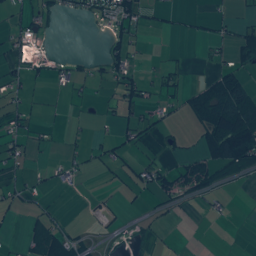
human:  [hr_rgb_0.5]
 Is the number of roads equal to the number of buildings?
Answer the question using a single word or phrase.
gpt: no

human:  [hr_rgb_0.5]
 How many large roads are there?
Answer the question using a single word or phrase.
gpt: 0

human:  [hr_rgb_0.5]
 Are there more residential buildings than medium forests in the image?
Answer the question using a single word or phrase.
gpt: yes

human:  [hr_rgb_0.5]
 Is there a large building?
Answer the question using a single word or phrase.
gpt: yes

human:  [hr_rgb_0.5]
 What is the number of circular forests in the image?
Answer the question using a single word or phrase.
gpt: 1

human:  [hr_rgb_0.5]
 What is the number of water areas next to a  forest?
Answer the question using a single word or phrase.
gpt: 22

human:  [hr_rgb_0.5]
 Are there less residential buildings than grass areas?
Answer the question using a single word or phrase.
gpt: no

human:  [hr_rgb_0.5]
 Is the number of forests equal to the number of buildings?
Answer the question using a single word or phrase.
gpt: no

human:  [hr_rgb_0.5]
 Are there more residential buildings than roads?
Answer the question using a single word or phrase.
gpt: yes

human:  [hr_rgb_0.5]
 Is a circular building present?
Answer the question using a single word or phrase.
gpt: yes

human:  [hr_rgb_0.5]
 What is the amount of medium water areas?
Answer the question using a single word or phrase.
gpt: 1

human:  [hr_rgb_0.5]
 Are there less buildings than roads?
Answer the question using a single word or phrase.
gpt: no

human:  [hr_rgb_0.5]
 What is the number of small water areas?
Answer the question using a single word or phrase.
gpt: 15

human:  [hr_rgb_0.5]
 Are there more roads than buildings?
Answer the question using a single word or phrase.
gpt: no

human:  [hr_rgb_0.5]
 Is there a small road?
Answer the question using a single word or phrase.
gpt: yes

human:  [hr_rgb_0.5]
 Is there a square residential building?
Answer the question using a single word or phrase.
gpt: yes

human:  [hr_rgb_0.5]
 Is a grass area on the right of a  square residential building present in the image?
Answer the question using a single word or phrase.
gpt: yes

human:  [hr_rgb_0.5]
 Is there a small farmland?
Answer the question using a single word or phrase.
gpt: no

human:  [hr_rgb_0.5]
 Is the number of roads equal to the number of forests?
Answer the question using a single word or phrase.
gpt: no

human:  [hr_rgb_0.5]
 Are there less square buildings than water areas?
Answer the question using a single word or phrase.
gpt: yes

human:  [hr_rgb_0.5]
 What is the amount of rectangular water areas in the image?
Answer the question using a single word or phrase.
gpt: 7

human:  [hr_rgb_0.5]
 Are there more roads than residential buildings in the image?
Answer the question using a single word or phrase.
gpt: no

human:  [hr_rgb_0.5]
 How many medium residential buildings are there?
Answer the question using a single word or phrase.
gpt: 5

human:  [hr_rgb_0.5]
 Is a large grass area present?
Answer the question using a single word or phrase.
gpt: yes

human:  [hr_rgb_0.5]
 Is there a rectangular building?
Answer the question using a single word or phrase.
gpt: yes

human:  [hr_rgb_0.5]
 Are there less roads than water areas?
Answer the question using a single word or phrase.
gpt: no

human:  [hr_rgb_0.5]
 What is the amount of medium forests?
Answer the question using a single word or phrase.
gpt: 25

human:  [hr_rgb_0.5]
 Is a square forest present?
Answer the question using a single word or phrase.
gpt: yes

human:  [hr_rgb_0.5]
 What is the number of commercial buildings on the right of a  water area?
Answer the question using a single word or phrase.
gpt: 3

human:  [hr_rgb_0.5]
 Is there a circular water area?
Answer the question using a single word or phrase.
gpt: yes

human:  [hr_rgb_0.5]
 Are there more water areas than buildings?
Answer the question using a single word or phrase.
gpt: no

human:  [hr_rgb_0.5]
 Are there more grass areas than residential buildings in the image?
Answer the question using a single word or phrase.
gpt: no

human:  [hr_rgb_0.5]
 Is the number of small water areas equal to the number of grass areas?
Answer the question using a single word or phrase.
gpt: no

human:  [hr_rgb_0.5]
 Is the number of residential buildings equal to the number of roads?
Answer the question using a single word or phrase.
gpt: no

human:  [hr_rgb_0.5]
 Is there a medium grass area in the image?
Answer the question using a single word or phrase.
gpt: yes

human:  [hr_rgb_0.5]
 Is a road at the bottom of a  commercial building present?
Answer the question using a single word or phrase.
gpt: yes